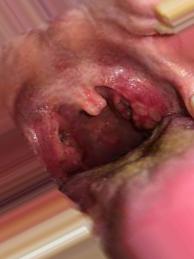
Condition: Mouth Ulcer